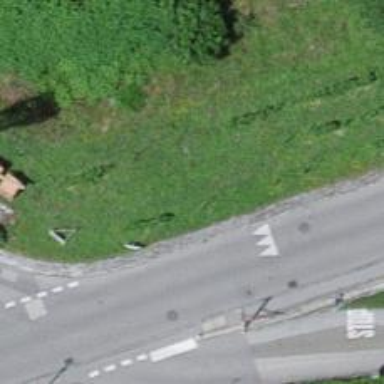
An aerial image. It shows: Bus stop with platform for public transport.